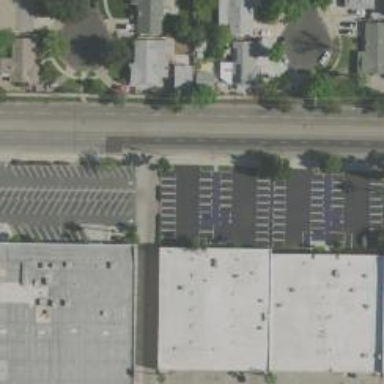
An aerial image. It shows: Alley classified as service road.